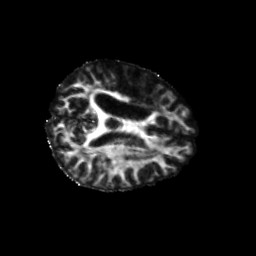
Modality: FA
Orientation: axial
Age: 56
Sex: female
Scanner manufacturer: siemens
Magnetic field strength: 3 T
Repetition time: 5.25 s
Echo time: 0.08 s